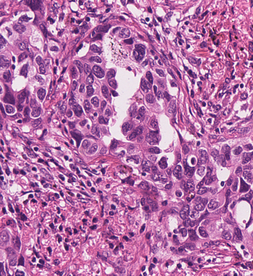
Tumor epithelial tissue: yes
Tumor-associated stroma tissue: yes
Normal tissue: no